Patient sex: M
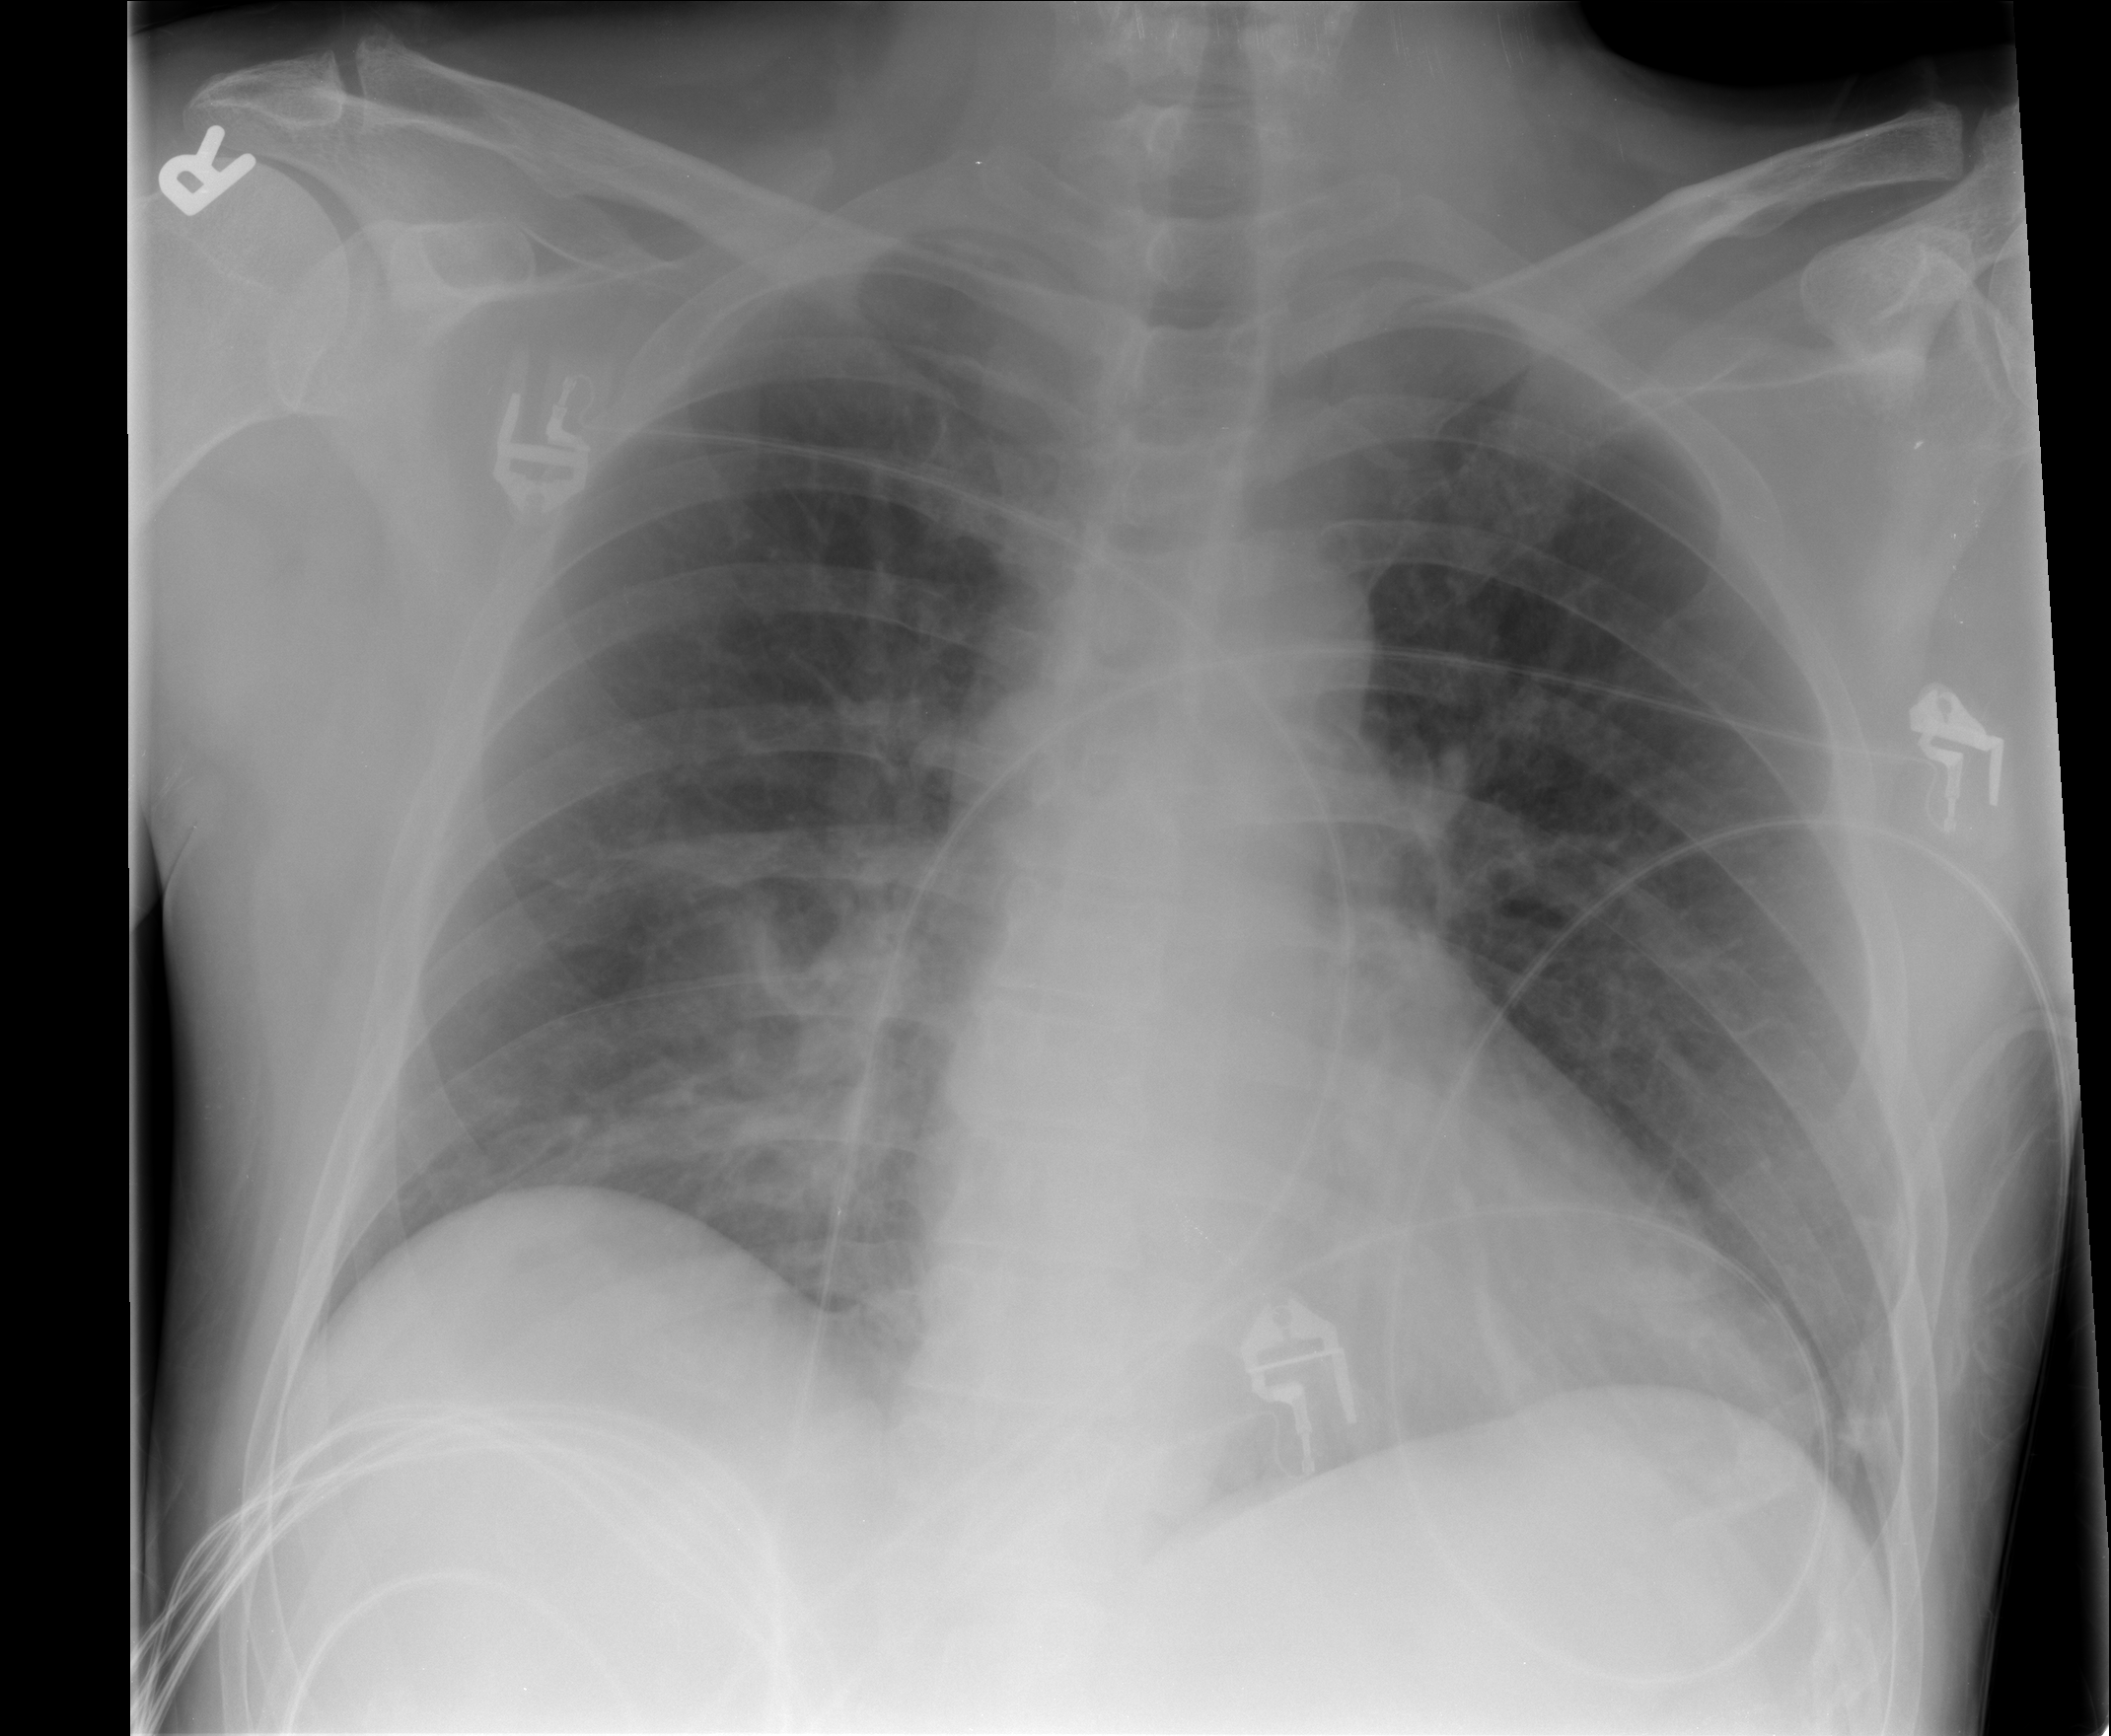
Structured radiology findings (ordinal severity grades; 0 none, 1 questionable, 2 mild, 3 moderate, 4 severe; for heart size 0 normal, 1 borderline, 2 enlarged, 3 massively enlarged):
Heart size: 0
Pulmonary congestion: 2
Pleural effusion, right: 0
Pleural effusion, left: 2
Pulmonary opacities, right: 2
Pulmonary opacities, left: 0
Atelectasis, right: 2
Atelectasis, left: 0